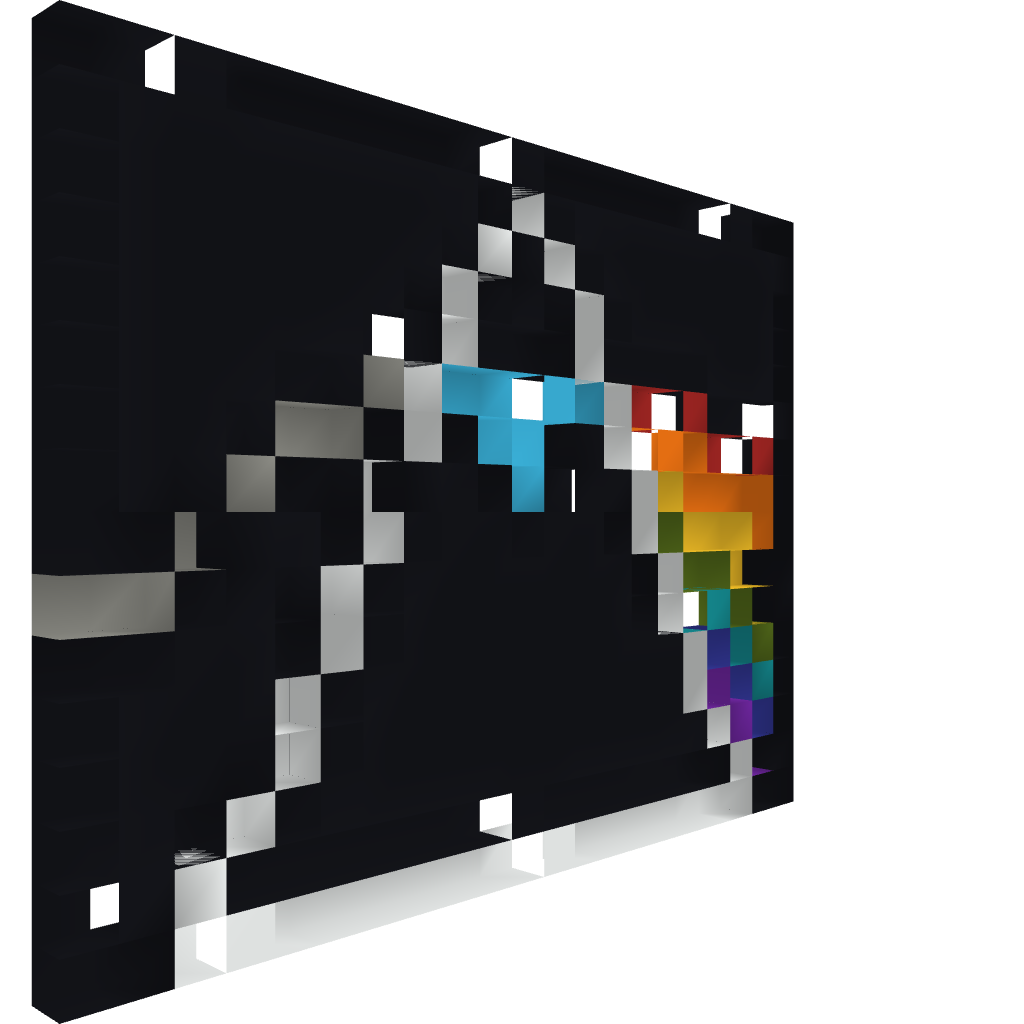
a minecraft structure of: Pink floyd album cover